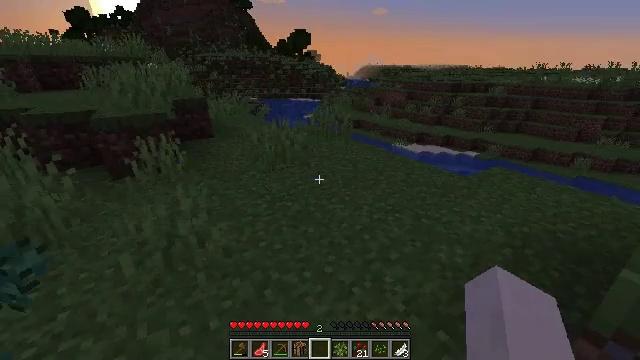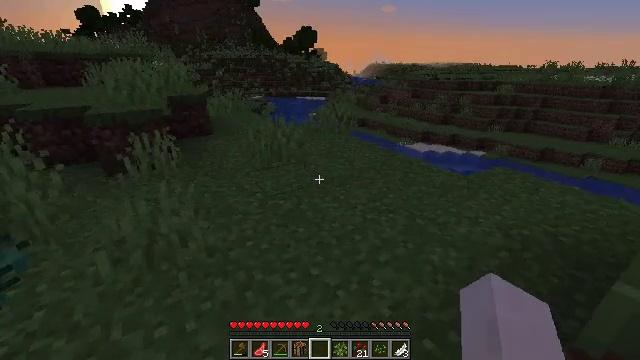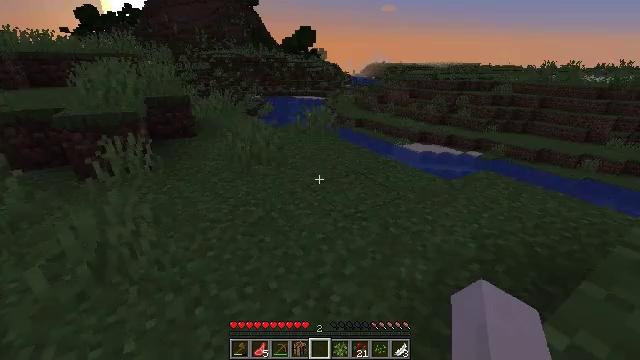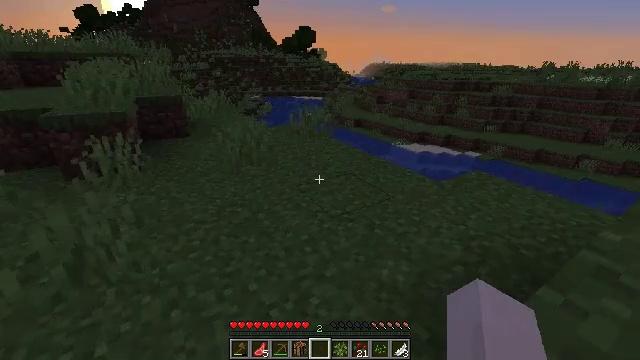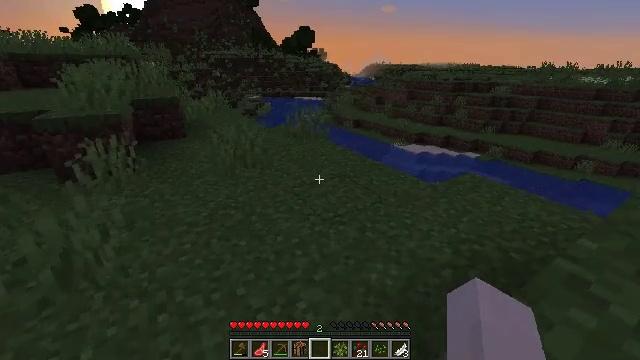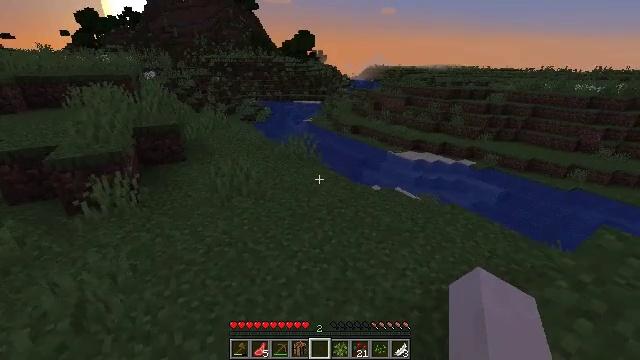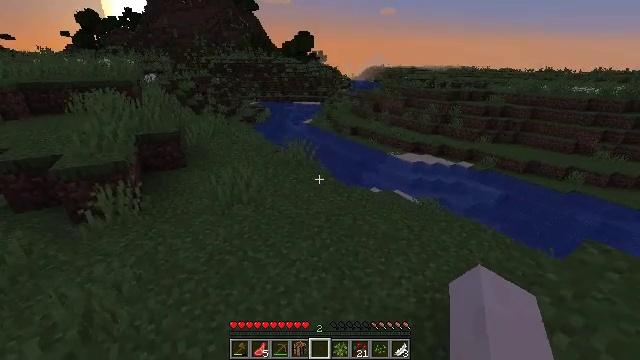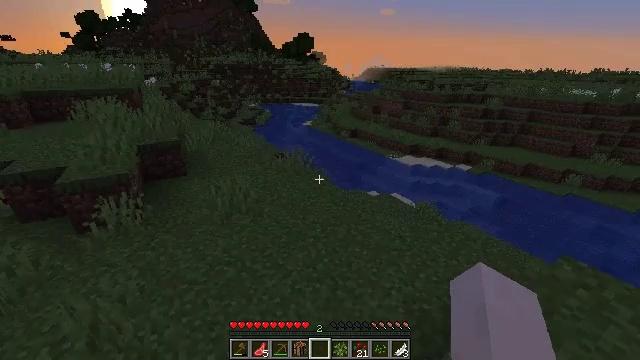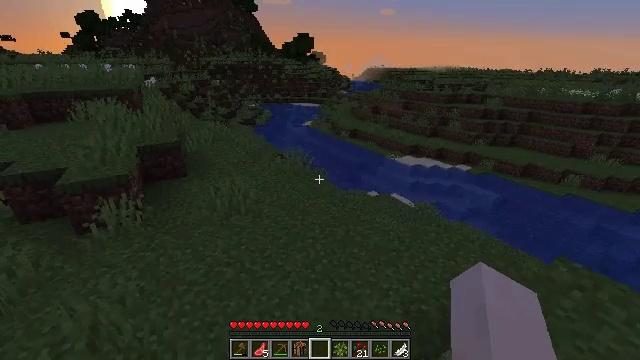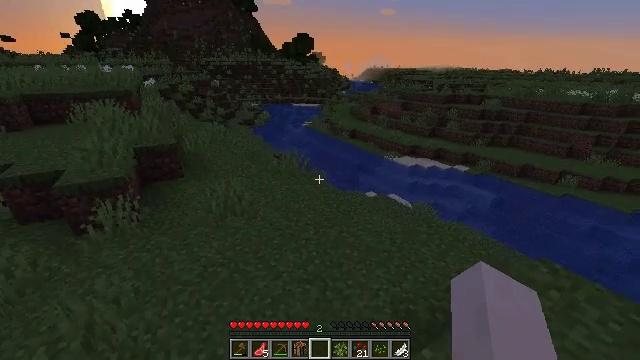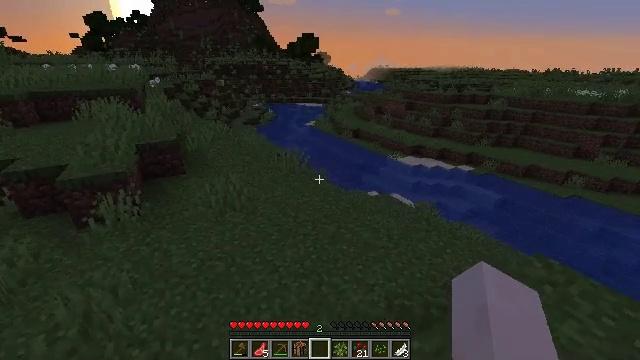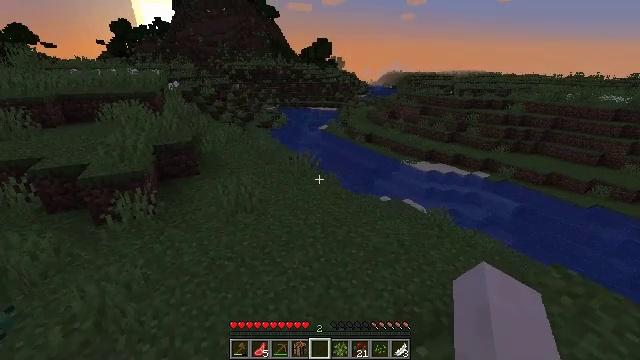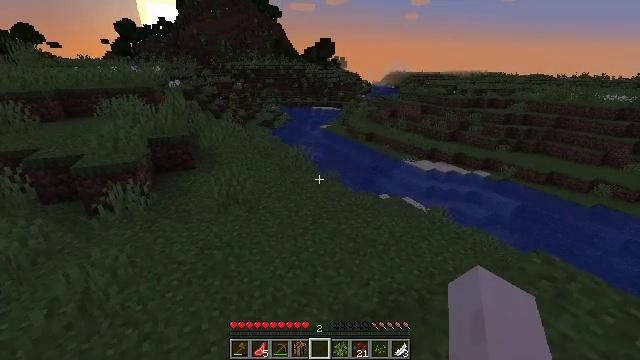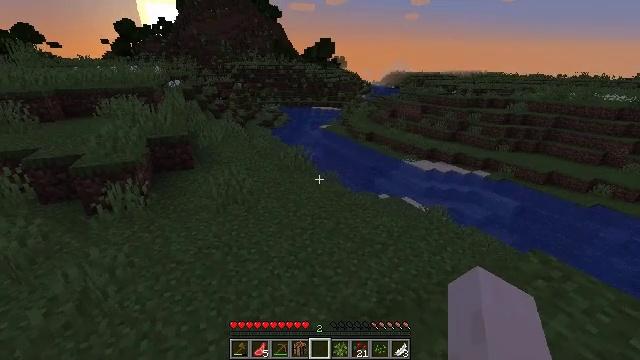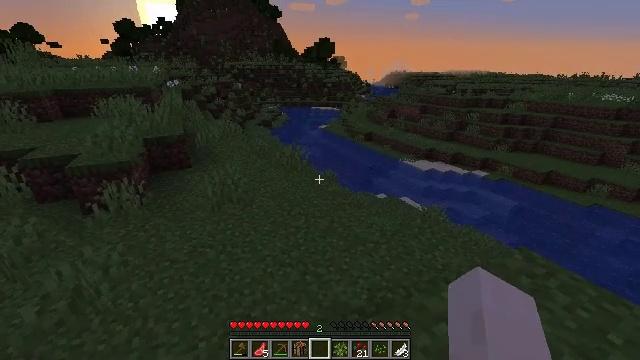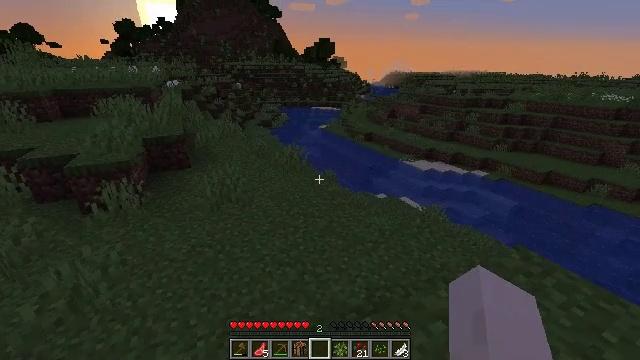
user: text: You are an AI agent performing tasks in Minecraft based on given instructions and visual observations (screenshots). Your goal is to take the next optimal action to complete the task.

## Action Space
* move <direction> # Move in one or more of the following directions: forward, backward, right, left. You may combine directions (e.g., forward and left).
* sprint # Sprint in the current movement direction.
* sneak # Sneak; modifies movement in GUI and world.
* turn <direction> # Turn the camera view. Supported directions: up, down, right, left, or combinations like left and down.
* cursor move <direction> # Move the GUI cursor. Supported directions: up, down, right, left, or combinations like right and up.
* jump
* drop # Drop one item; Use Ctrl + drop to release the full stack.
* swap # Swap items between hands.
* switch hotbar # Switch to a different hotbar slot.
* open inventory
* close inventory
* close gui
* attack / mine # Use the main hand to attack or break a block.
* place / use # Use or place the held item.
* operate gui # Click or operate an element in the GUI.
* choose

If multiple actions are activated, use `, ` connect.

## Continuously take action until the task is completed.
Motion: motion action
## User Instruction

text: Break the white bed to relocate it.
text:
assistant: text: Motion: move forward and move right, turn left
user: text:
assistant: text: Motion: move right
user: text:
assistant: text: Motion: move right
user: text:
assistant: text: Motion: move right, jump
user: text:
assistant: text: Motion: move right, jump
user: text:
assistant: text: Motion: move right, jump
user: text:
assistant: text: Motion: move right, jump
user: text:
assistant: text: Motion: move right
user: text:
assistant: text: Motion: move right
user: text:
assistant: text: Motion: move right, turn left
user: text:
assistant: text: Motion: move right, turn left
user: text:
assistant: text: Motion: no_op
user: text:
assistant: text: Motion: no_op
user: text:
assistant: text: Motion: no_op
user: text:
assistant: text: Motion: no_op
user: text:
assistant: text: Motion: no_op
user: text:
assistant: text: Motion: no_op
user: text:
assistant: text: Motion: no_op
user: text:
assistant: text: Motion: no_op
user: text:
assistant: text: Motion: no_op
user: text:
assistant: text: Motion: no_op
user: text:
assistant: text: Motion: no_op
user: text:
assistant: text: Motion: no_op
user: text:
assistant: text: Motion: no_op
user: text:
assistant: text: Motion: no_op
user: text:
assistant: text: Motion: no_op
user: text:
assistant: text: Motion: no_op
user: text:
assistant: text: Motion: no_op
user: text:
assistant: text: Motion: no_op
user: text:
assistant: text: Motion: no_op